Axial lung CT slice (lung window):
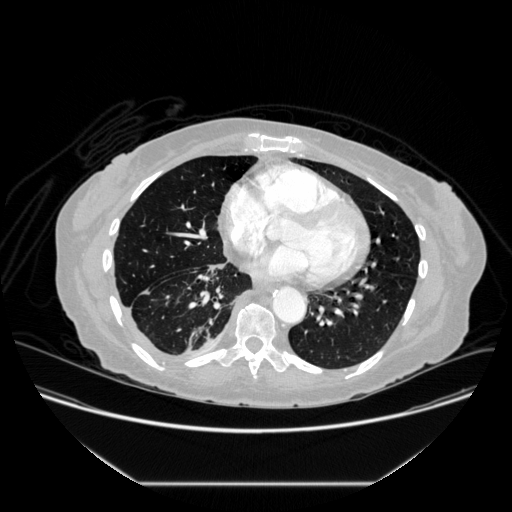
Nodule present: no